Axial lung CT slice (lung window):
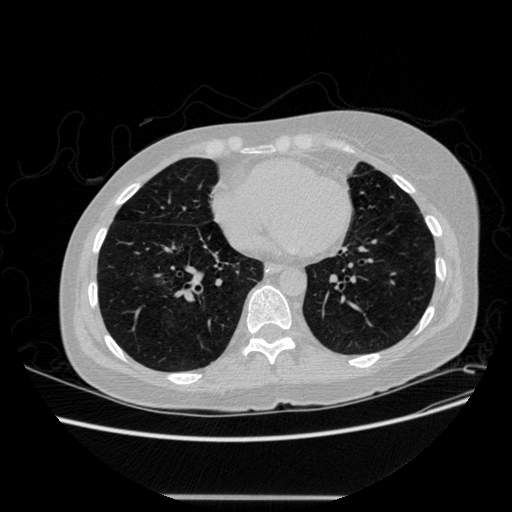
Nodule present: no